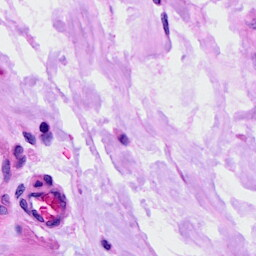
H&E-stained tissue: Ovarian